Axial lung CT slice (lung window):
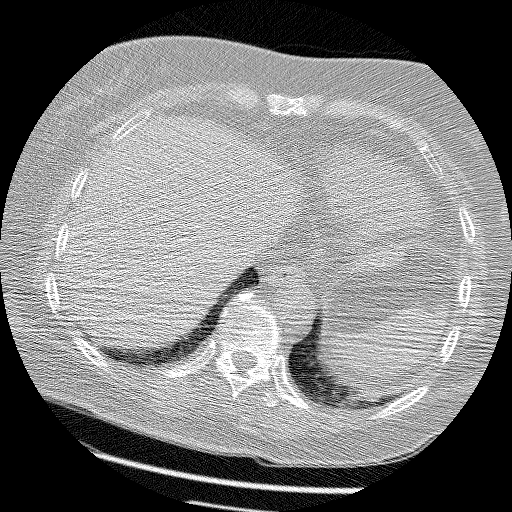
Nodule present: no